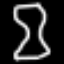
Label: hourglass